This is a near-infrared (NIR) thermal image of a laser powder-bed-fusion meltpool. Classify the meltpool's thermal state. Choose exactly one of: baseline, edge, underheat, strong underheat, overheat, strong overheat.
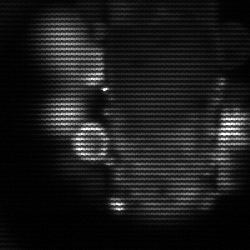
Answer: strong underheat